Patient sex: M
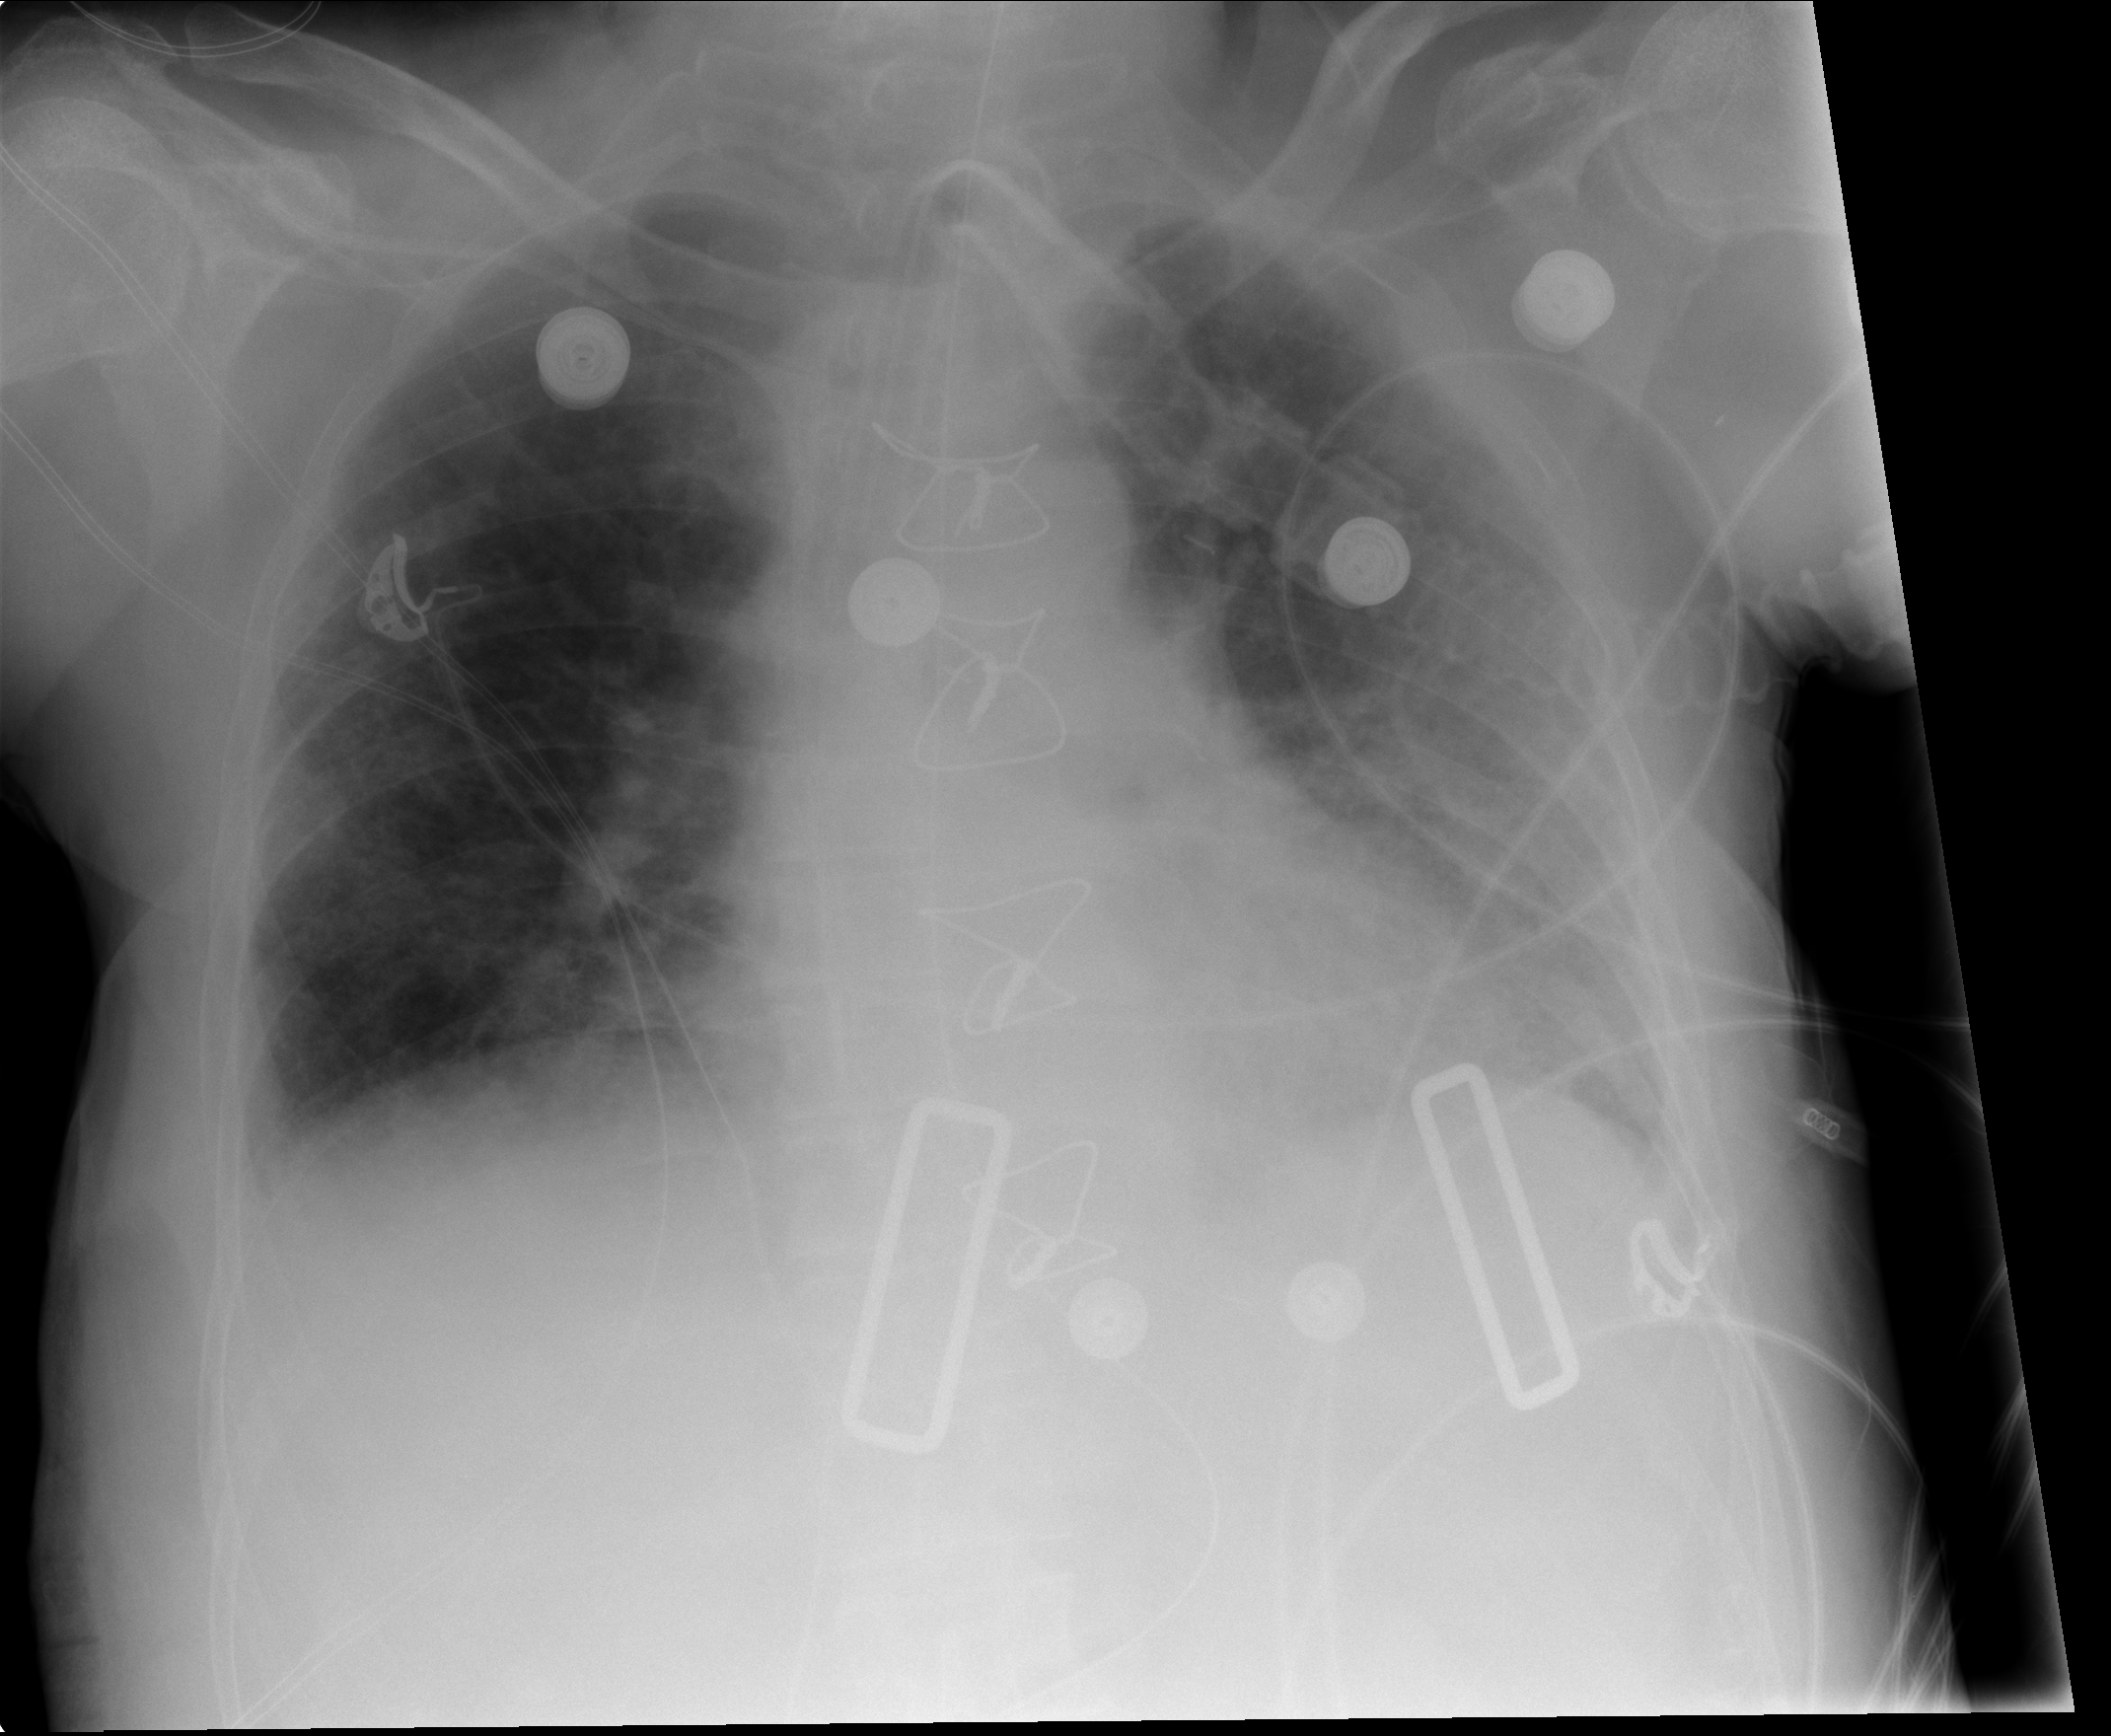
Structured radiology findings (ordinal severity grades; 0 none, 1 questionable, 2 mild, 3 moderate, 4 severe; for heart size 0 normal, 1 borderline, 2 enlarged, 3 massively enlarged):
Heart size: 2
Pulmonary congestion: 3
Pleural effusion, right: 2
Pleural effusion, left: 3
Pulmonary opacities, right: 2
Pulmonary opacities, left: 2
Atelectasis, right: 2
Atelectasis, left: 2